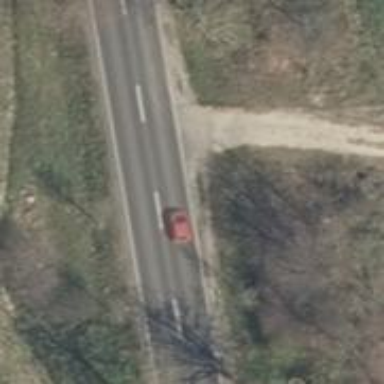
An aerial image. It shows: Asphalt road classified as primary highway.